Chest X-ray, AP view. Patient: 23 years old, sex M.
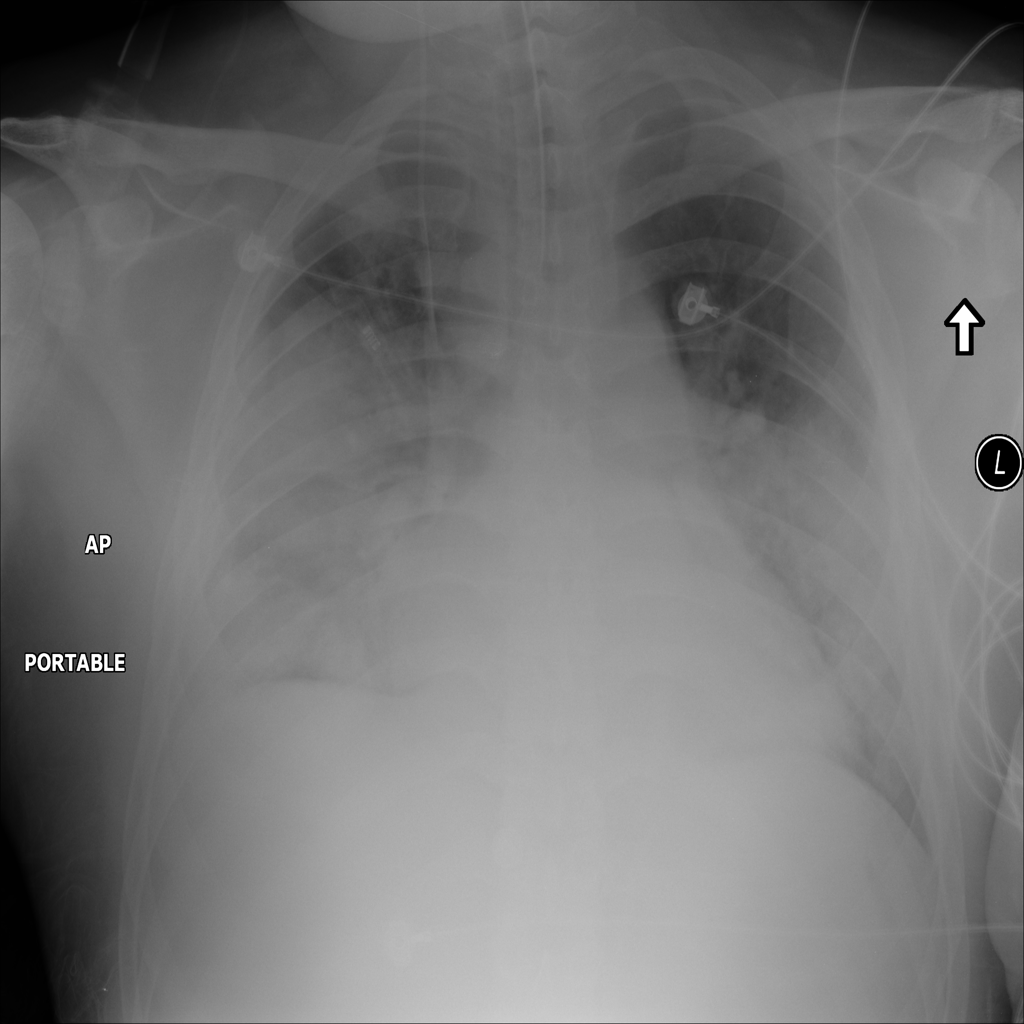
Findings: Infiltration